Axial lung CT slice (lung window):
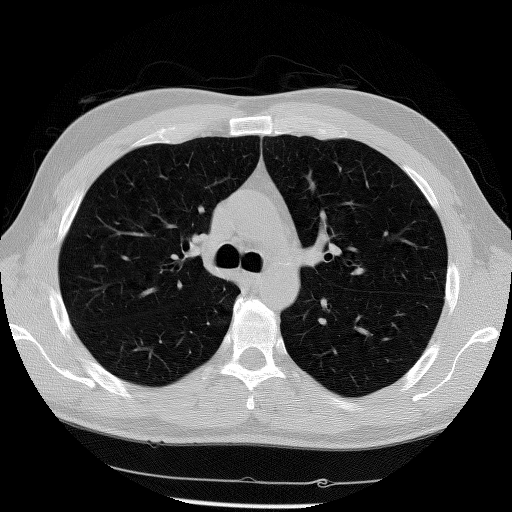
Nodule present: no